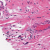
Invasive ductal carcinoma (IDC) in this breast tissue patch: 0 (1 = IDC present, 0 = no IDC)